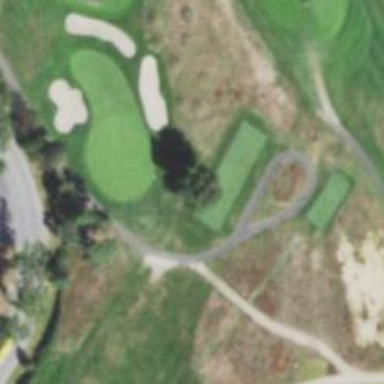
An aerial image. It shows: Path for both road and golf.